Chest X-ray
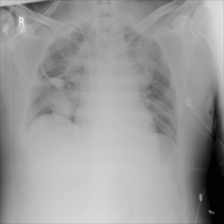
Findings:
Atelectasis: negative
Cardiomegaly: negative
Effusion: negative
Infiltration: negative
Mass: positive
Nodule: negative
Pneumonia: negative
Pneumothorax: negative
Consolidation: negative
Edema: negative
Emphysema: negative
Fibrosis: negative
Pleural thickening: negative
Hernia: negative